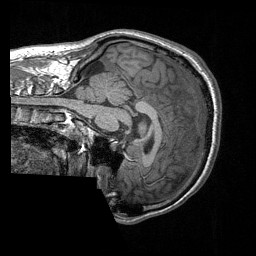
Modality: T1w
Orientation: sagittal
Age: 20
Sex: female
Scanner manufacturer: siemens
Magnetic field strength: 3 T
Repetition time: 1.64 s
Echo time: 0.00234 s